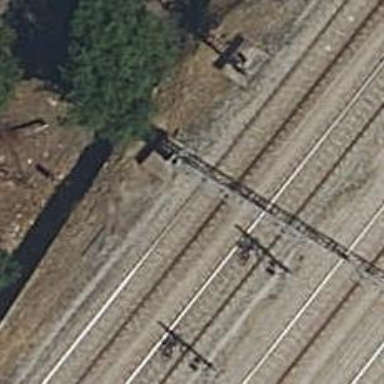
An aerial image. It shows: Bridge with electrified railway tracks featuring contact line.